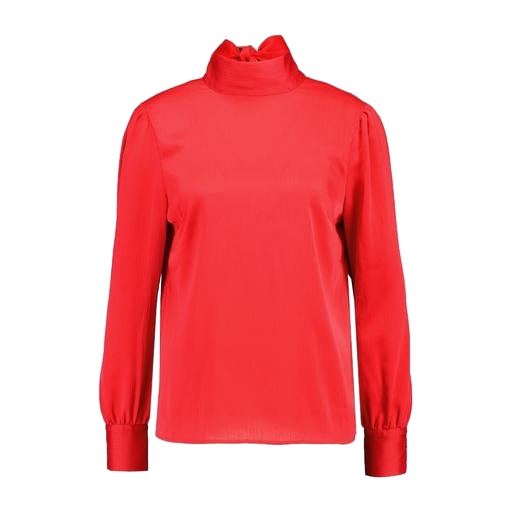
high-neck blouse, high-neck top, red petite high-low mock-neck top only macy, white background